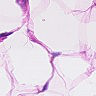
Metastatic tissue present: no